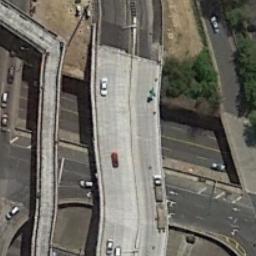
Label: overpass